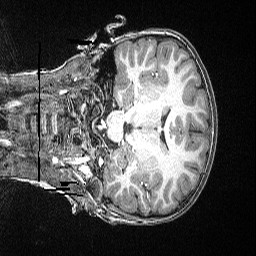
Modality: T1w
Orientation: coronal
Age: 84
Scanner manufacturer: siemens
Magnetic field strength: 3 T
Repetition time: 2.5 s
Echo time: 0.00347 s